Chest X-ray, AP view. Patient: 40 years old, sex F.
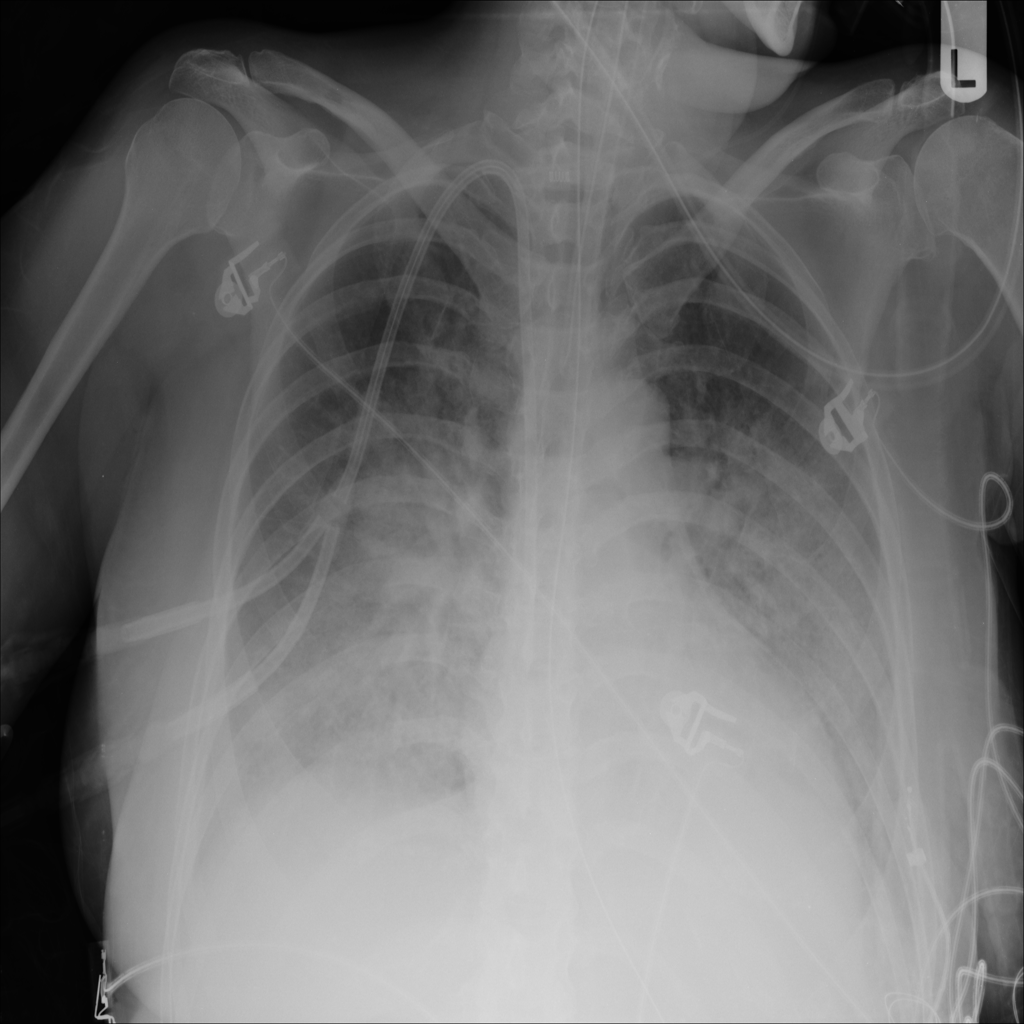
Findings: Edema